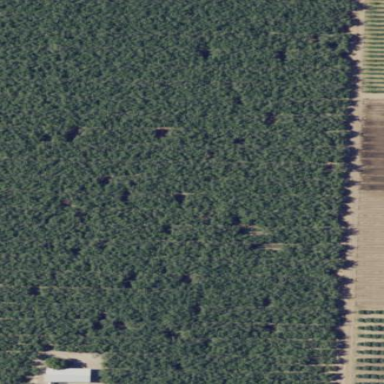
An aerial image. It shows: Almond orchard with rows of almond trees.